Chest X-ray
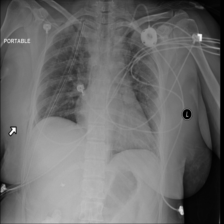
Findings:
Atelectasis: negative
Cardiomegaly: negative
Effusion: negative
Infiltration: negative
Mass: negative
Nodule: negative
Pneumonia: negative
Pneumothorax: negative
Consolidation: negative
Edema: negative
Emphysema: negative
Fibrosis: negative
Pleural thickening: negative
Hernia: negative